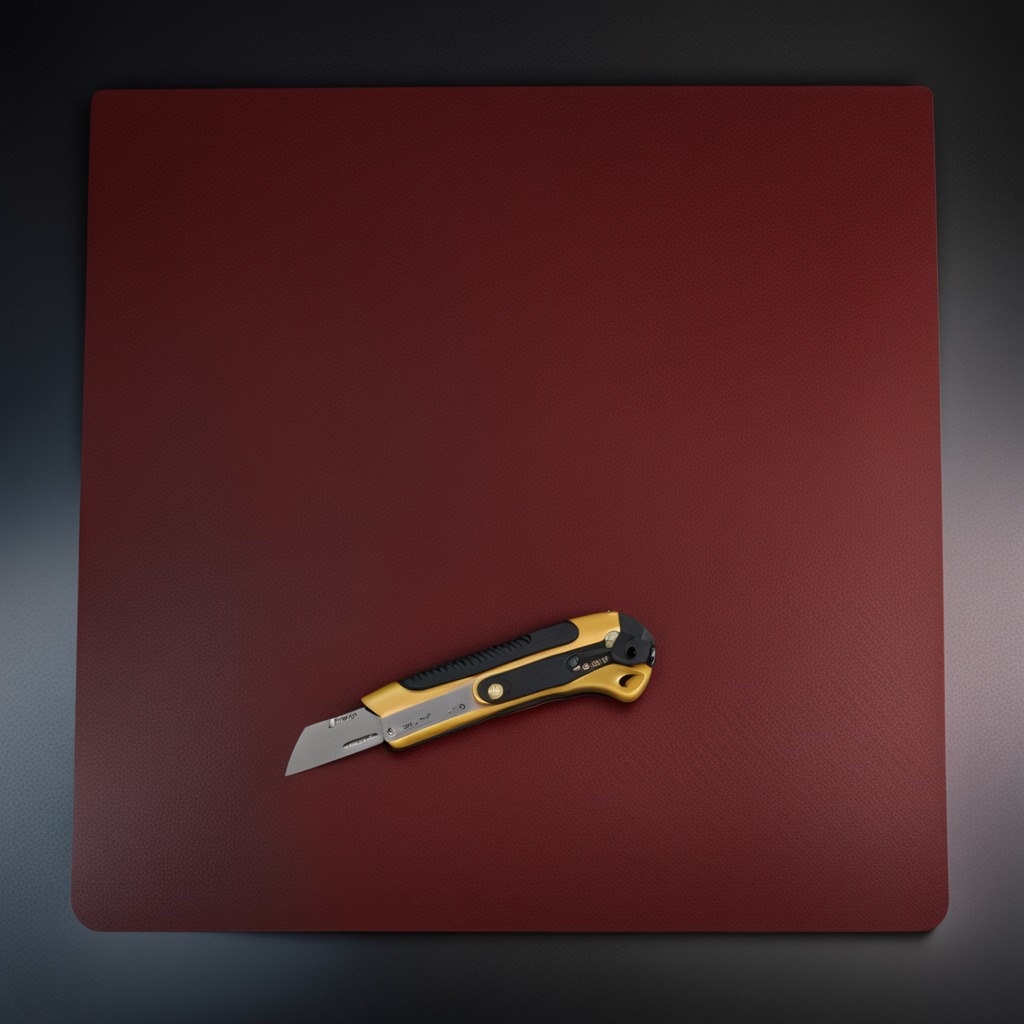
A utility knife is lying on the granite tabletop inside a workshop at night dim ambient light soft shadows worn but beneath the mat